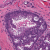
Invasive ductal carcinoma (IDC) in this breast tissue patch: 0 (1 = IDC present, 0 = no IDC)